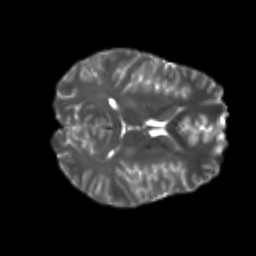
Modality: T2w
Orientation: axial
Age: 21
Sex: male
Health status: healthy
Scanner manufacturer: philips
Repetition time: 7.389 s
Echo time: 0.08599 s